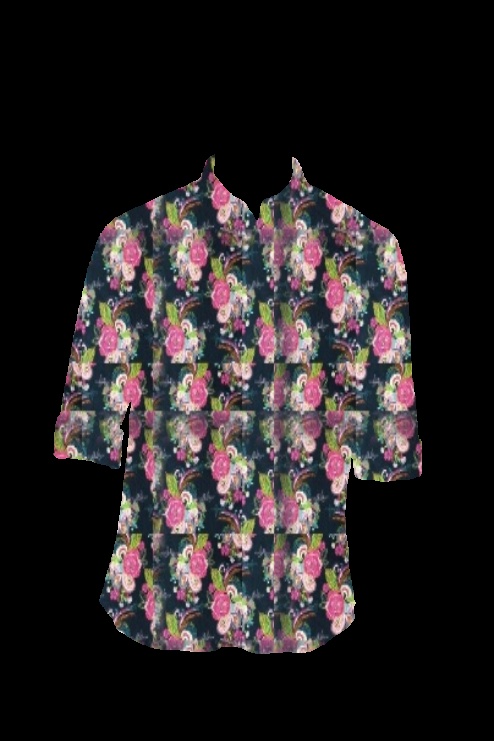
black pink floral print tee